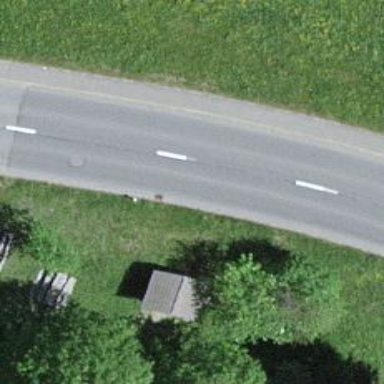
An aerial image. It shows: Secondary road with asphalt surface.